Aerial crown-view tile of a tropical tree (Barro Colorado Island, Panama), acquired 20240611:
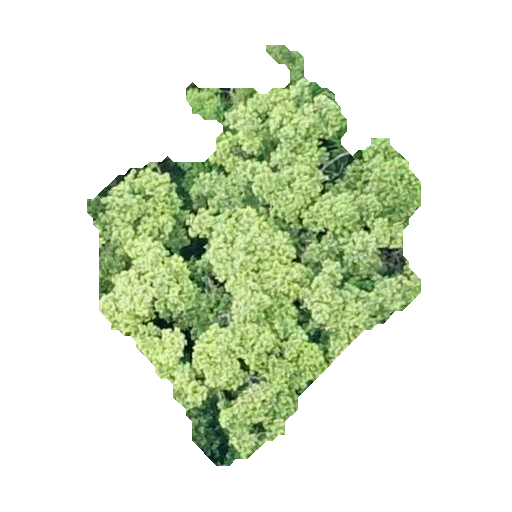
Species: Luehea seemannii
GBIF accepted scientific name: Luehea seemannii
Crown area: 125.043 m²